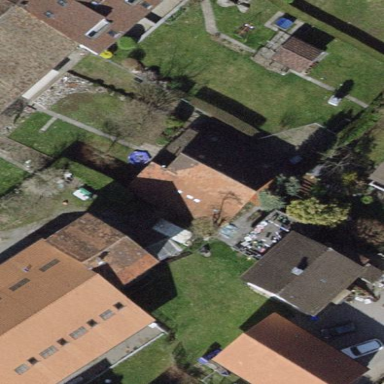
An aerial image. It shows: Hut.